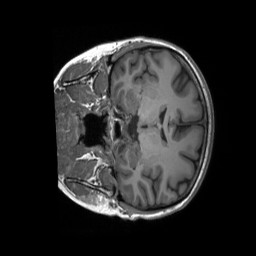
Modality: T1w
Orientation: coronal
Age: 21
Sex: female
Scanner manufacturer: siemens
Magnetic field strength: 3 T
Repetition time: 2.3 s
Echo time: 0.00232 s